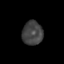
Tissue: skin
Cell type: Epithelial cells
Senescence score: 0.2347
Nuclear area (px): 482
Mean DAPI intensity: 66.199